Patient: sex M, age 51
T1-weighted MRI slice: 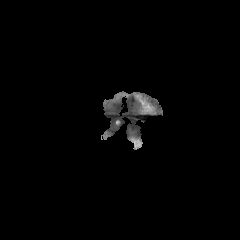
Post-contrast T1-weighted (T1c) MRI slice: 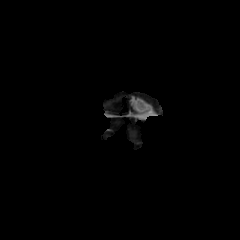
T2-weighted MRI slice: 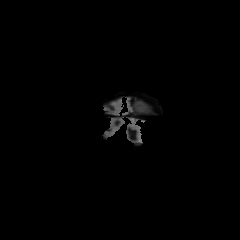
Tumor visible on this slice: yes
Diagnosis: Glioblastoma, IDH-wildtype
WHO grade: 4